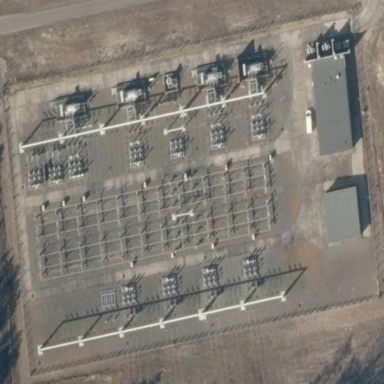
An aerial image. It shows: Substation surrounded by fence.